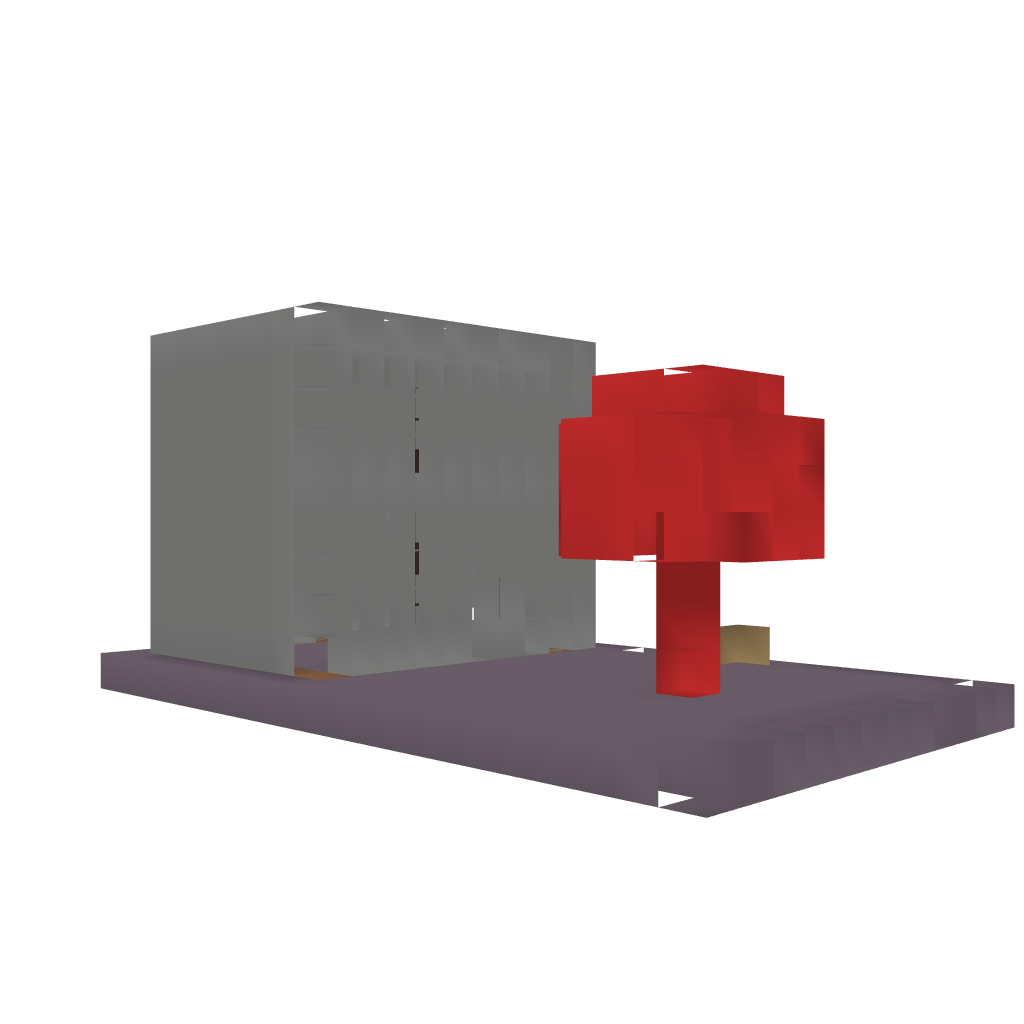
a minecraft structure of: Mooshroom red house